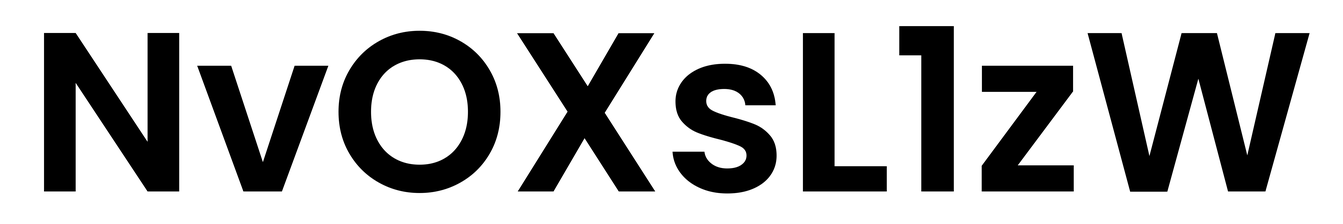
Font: Poppins-SemiBold